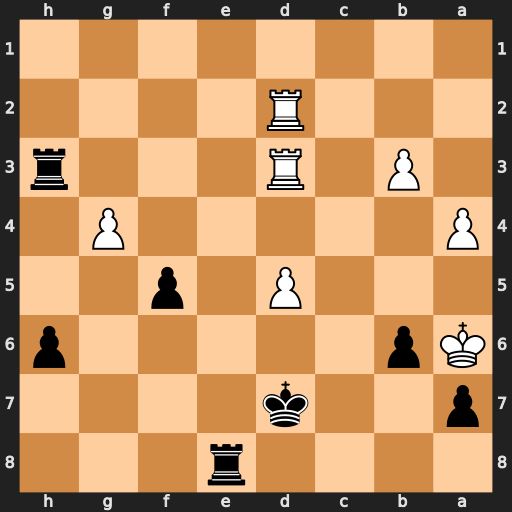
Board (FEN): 4r3/p2k4/Kp5p/3P1p2/P5P1/1P1R3r/3R4/8
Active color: b
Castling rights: -
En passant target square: -
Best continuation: Rxd3 Rxd3 fxg4